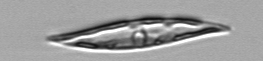
Label: Pleurosigma